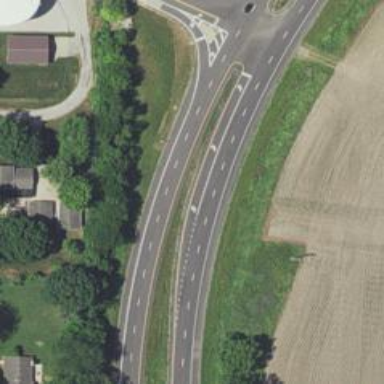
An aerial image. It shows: Left road marking is visible in the image.